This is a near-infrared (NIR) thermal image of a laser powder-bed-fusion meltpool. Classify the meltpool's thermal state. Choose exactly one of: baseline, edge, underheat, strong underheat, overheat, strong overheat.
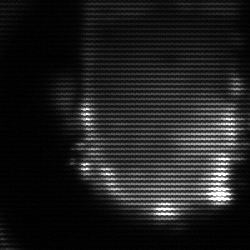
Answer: baseline